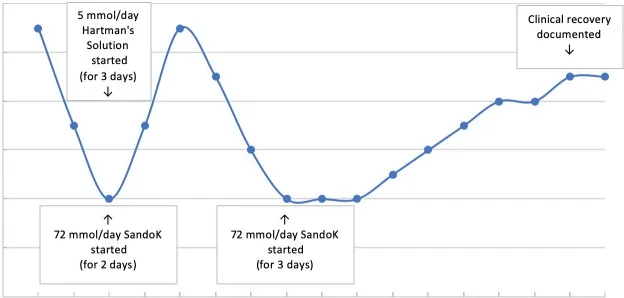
Serum potassium changes during Severe acute respiratory syndrome coronavirus 2 (SARS-CoV-2) infection.
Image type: chart (chart)